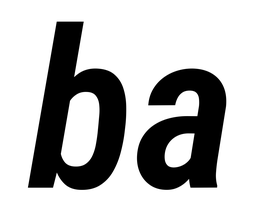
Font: Roboto-Italic_Condensed_SemiBold_Italic